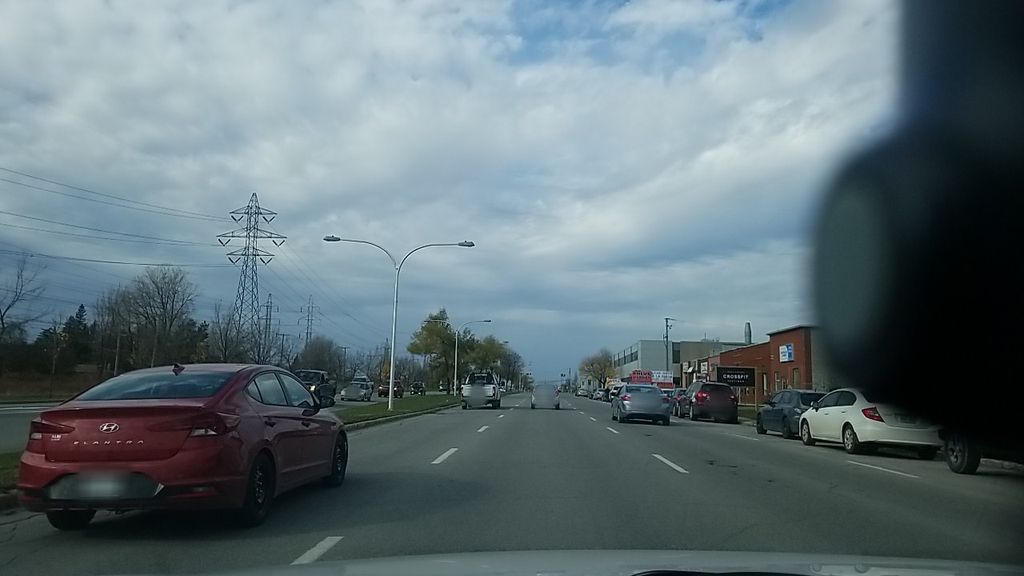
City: montreal